Interaction volume radius: 5 \u00c5
Interaction volume height: 10 \u00c5
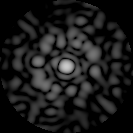
Disorder parameter: 0.8491